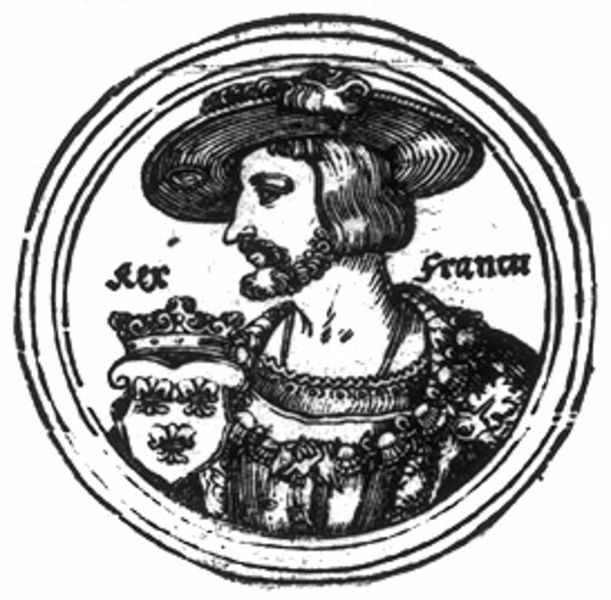
Titel: Bildnis des Königs Franz I von Frankreich
Künstler: Hans Sebald Beham
Institution: (Seriendruck)
Schlagwörter: feder, mann, umhang, weiß, ausschnitt, frankreich, frisur, haar, hut, mund, nase, profil, schmuck, schwarz, stirn, zeichnung, bart, hemd, augen, gesicht, kragen, rahmen, bildnis, hals, portrait, porträt, schlank, auge, gewand, haare, mantel, adel, krone, locken, renaissance, kreis, rund, federhut, kopfbedeckung, schrift, kette, rand, kissen, könig, schmal, maske, medaillon, druck, stich, schwarzweiß, text, orden, herrscher, lilie, rüstung, wappen, gut, wams, edelweiss, adelig, lilien, münze, franzose, dtich, rex, france, wappem, bourbonen, bourbone, nasre, bourbon, ht, rex france, hu, burbonen, franca, haarkrone, francu